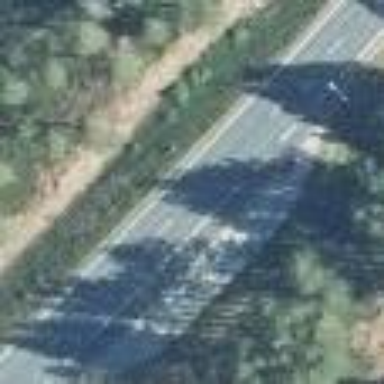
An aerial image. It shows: Rest area on the road.